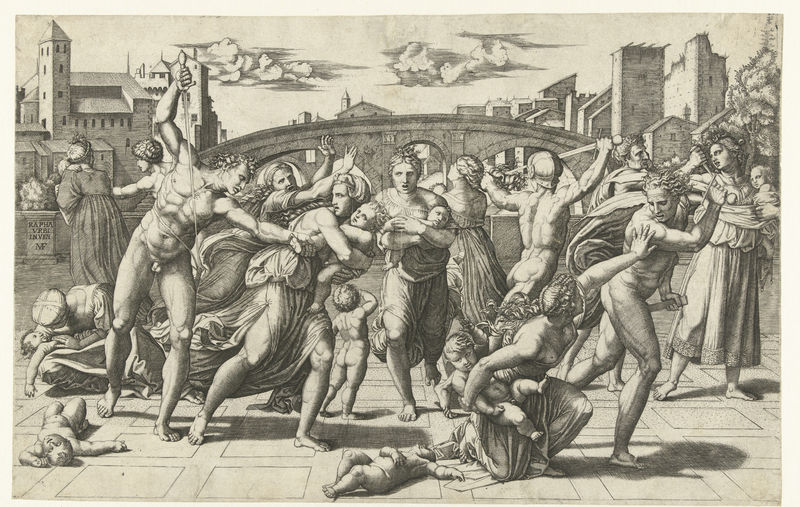
Titel: Kindermoord te Betlehem
Künstler: Marcantonio Raimondi
Standort: Amsterdam
Institution: Rijksmuseum
Schlagwörter: himmel, kampf, wolken, frauen, menschen, grau, zeichnung, messer, brücke, gewand, kinder, soldaten, burg, schwert, tötung